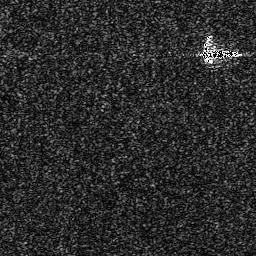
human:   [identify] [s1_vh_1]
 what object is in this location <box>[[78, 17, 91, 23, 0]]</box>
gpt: <ref>1 small ship at the top right</ref>